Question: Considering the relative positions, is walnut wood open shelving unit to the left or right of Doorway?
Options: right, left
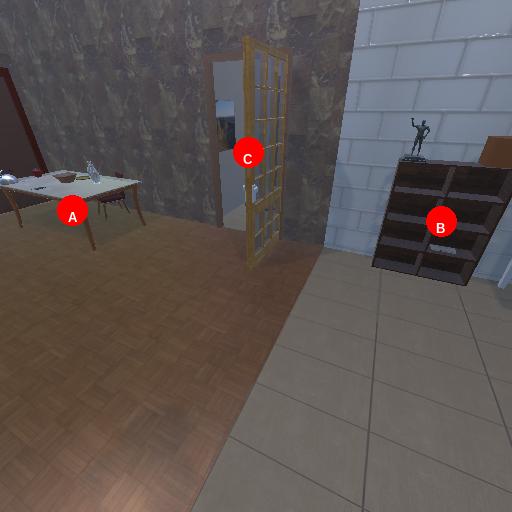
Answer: right